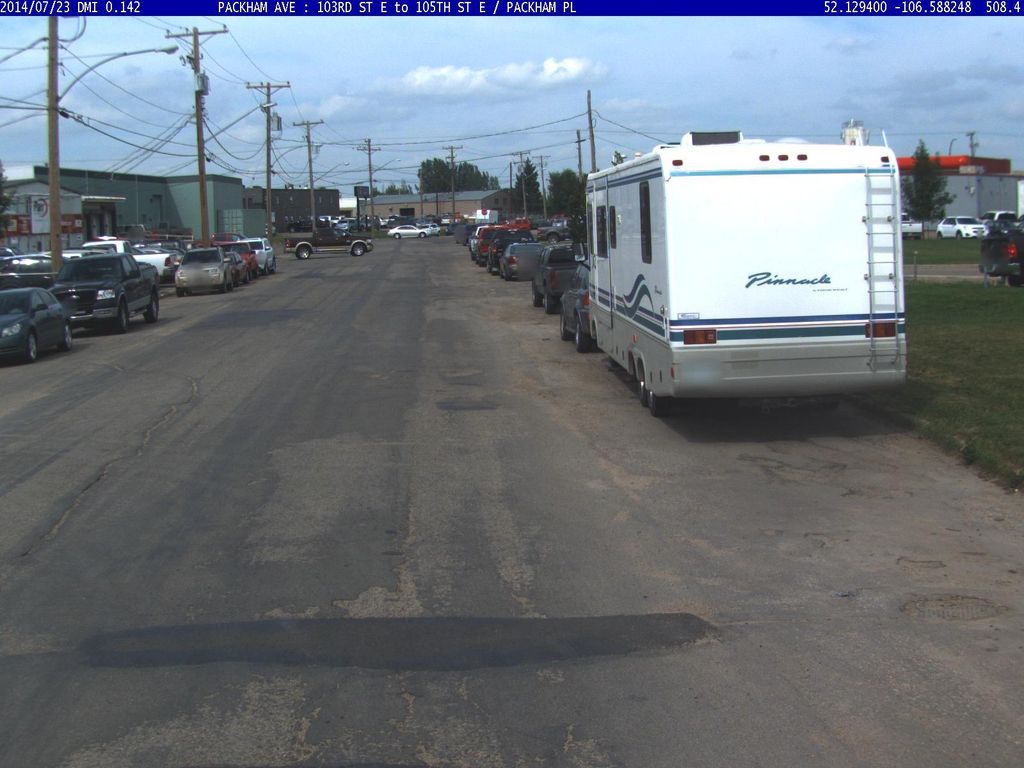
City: saskatoon